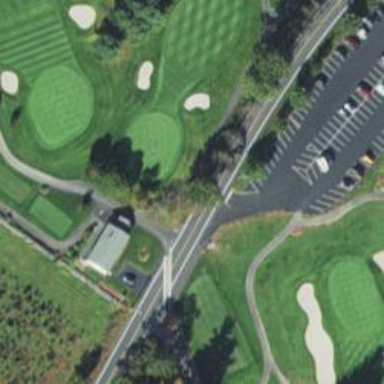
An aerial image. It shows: Service road designated as golf cart path.